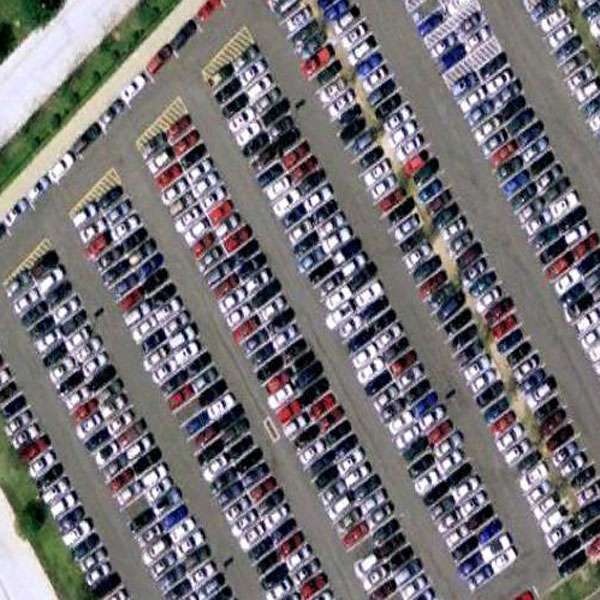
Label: Parking